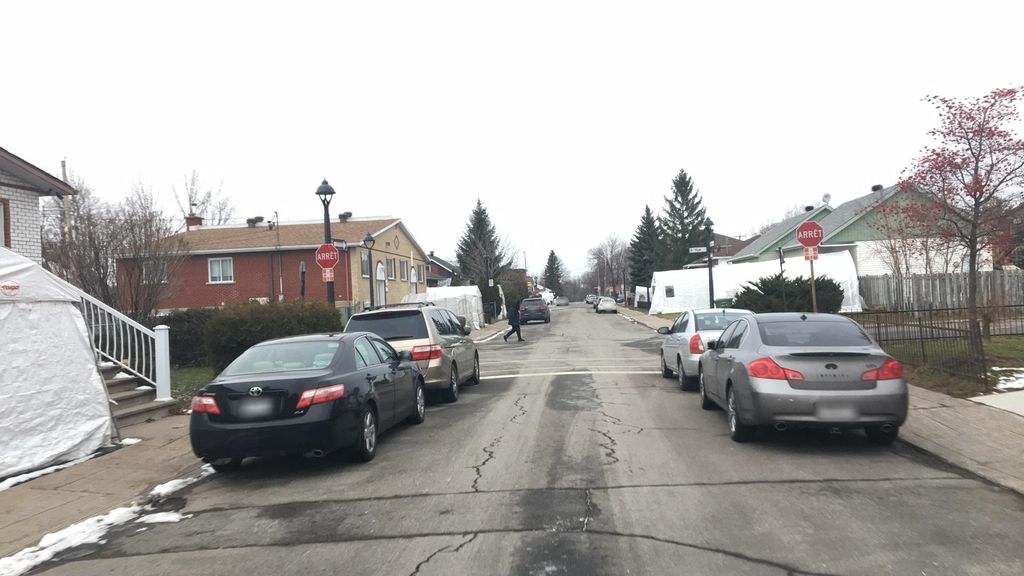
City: montreal